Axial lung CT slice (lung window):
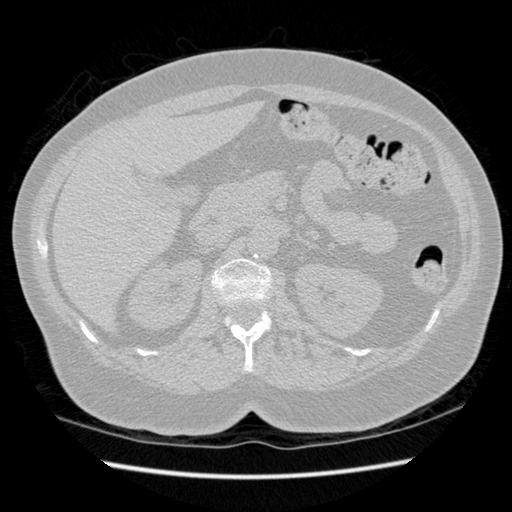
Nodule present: no